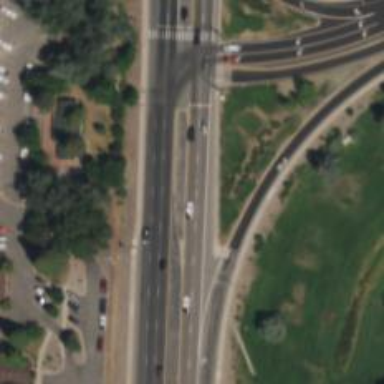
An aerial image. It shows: Primary highway with asphalt surface and separate sidewalk.